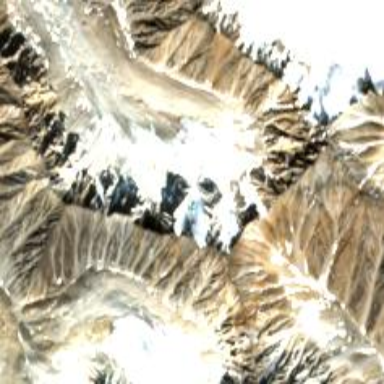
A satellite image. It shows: Stunning view of glacier.